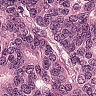
Metastatic tissue present: yes